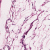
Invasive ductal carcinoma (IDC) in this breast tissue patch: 1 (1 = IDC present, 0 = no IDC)